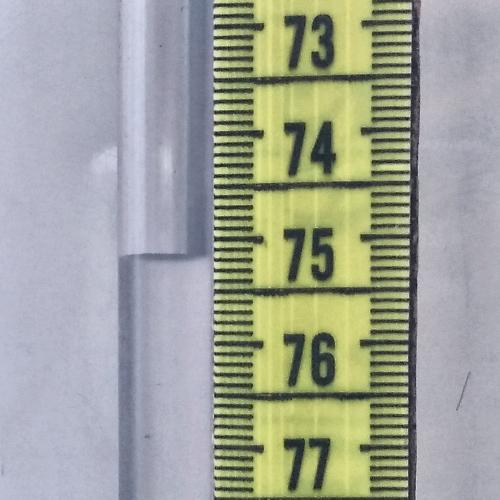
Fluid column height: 75.2 cm